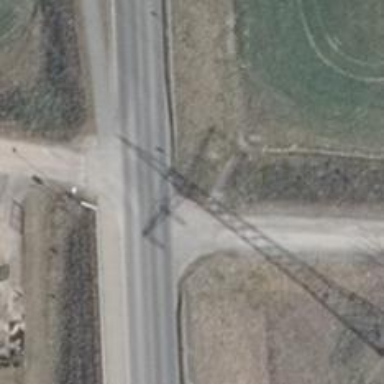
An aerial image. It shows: Emergency access point on the road.